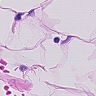
Metastatic tissue present: no